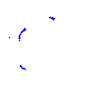
Particle: kaon